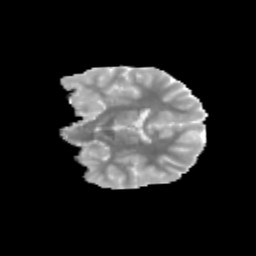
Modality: MD
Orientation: coronal
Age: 10
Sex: male
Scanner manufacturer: siemens
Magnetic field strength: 3 T
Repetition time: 3.8 s
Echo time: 0.07 s